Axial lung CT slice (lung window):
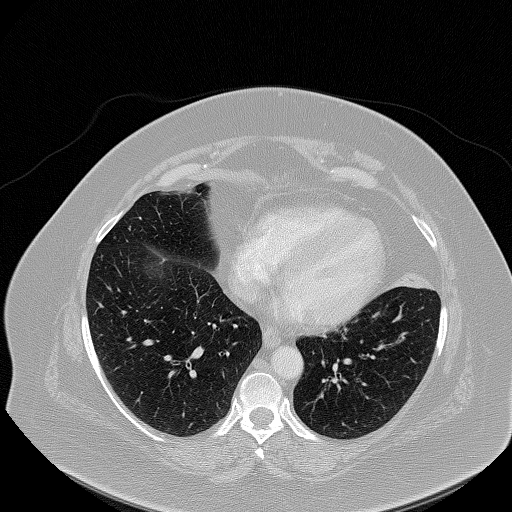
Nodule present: no